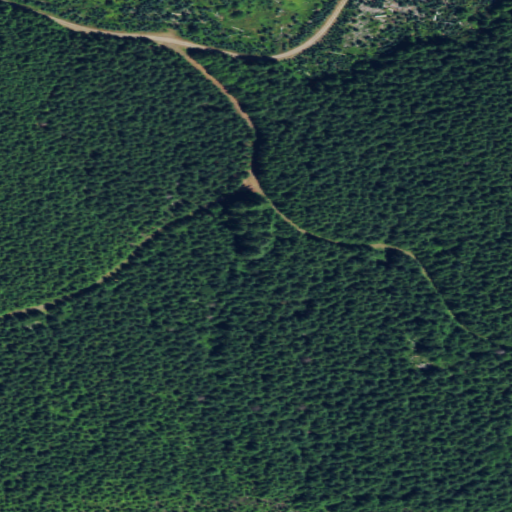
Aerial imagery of gap in Washington named Wilkinson Saddle containing evergreen forest, low intensity development, and open development